Question: I'm trying to make a lil' card game. It's one player, against a CPU, and it's just as simple as that. A game. However, games aren't fun if they aren't played by the rules, and in this case, the '.grid()' doesn't want to play by it's rules ('.grid(row, column, sticky'). The code executes fine, console reports no error, and it compiles, executes, and "works" completely. However, the image label doesn't move at all.
I'm not sure if it's because of the method that I use to display images, if it doesn't work with images, or it's just plain bugged.
Here's the code, as well as the output.
# Python
'''
crdImg = []
usrStk = None
cpuStk = None
i = 1
#define cards
while i < 57:
i = i + 1
crdImg.append('img/cards/%s.png' % (i - 1))
usrStk = crdImg[54]
cpuStk = crdImg[55]
#define card images
usrCrdImg = Image.open(usrStk)
usrCrdBg = ImageTk.PhotoImage(usrCrdImg)
usrCrd = tkinter.Label(self, text="", image=usrCrdBg, borderwidth=1)
usrCrd.grid(row=4, column=4)
usrCrd.image = usrCrdBg
usrCrd.pack()
'''
# Output

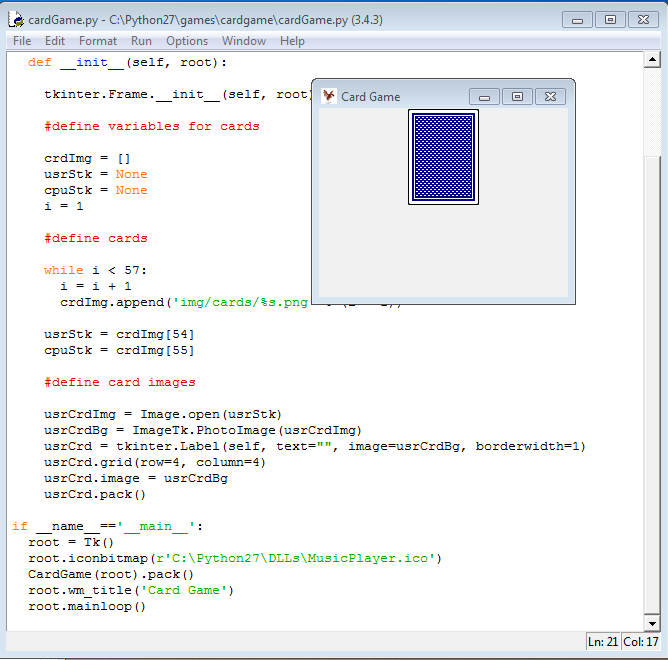
Answer: It seems you are first positioning the label with 'grid', but then overriding that position with 'pack'. Do not use 'grid' and 'pack' layout managers together!
Remove the line 'usrCrd.pack()' and change 'CardGame(root).pack()' to 'CardGame(root).grid()', then it should work.
Note, however, that unless you put something into the other rows and columns, 'usrCrd.grid(row=4, column=4)' will still put the card in the top-left corner, as the other rows and columns have zero width and height.